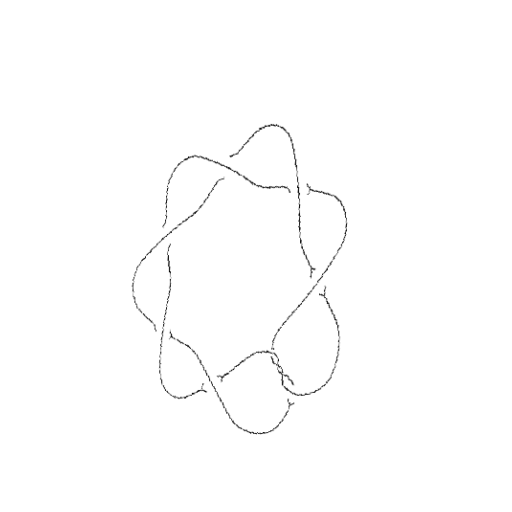
Crossing number: 10